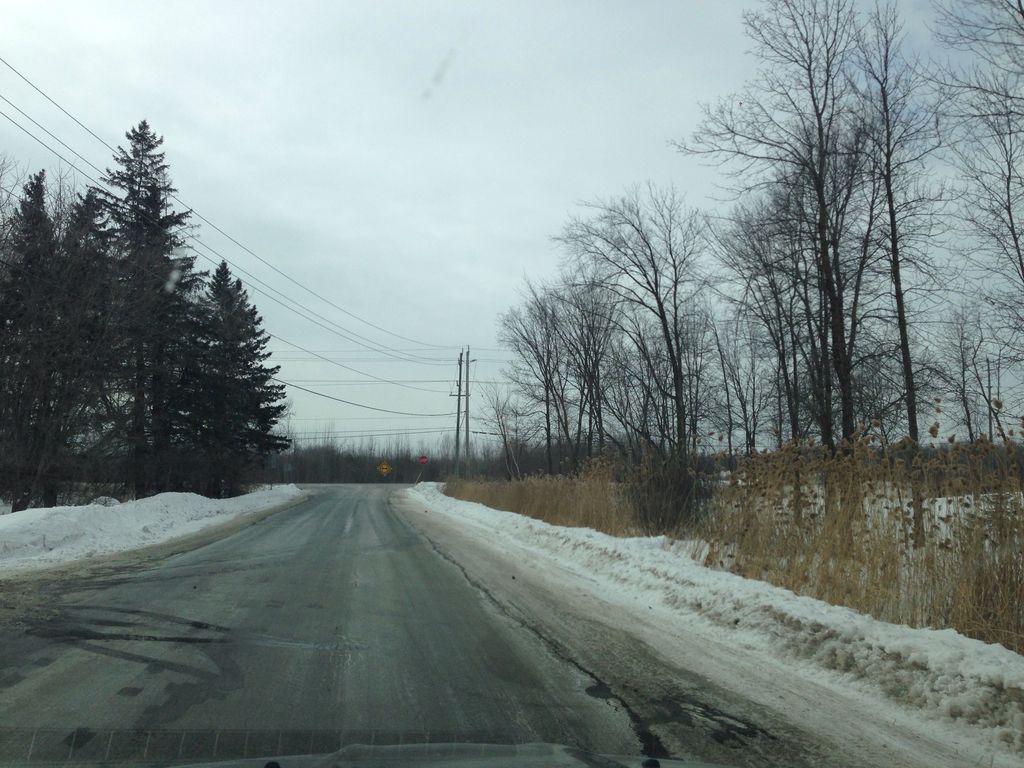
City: ottawa-gatineau